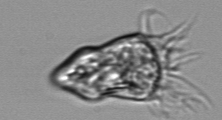
Label: Strombidium_inclinatum